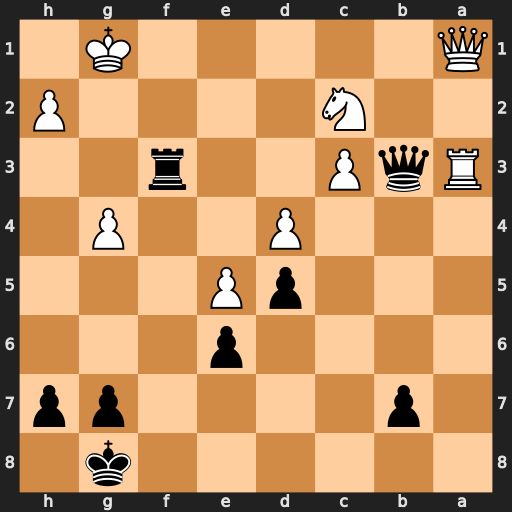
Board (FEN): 6k1/1p4pp/4p3/3pP3/3P2P1/RqP2r2/2N4P/Q5K1
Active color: b
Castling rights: -
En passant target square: -
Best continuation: Qxc2 Ra8+ Kf7